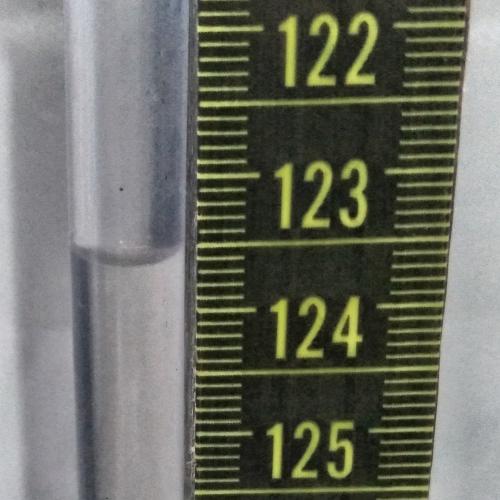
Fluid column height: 123.6 cm